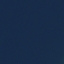
Label: SeaLake